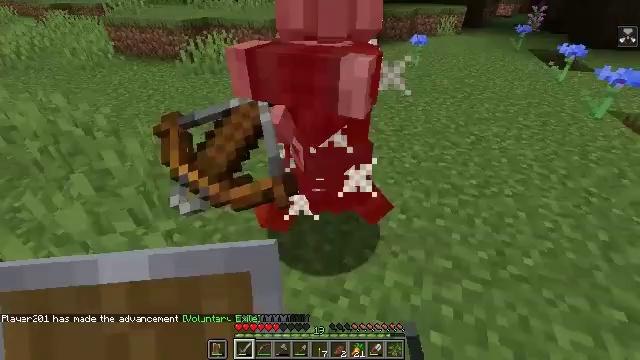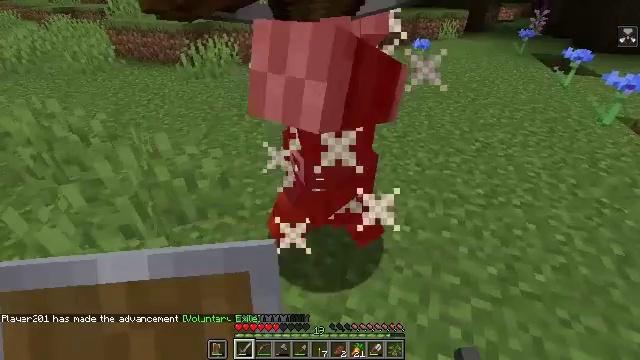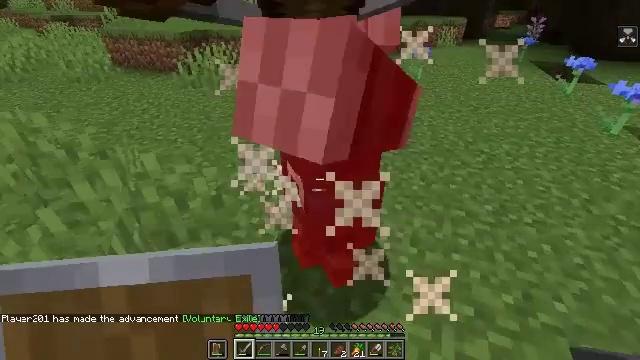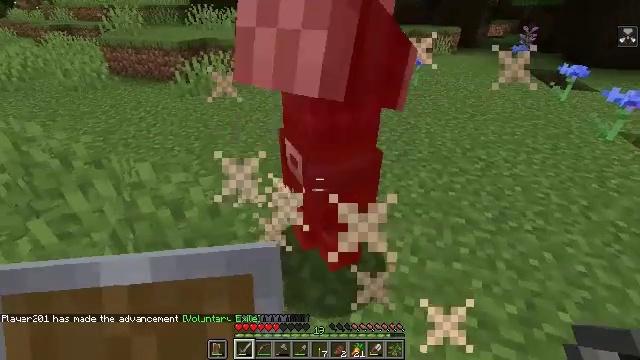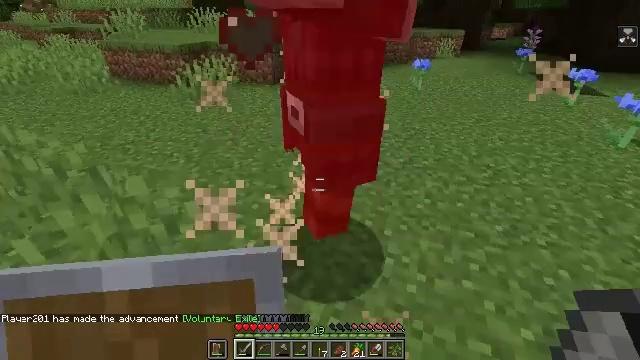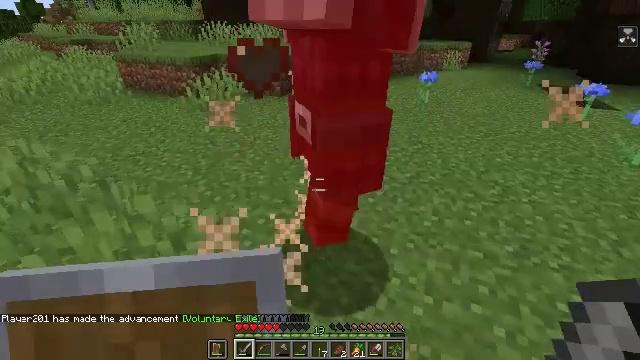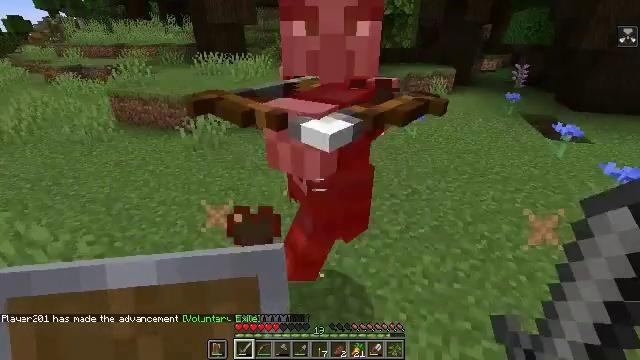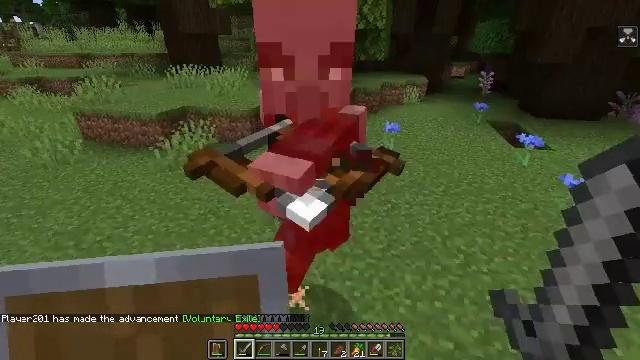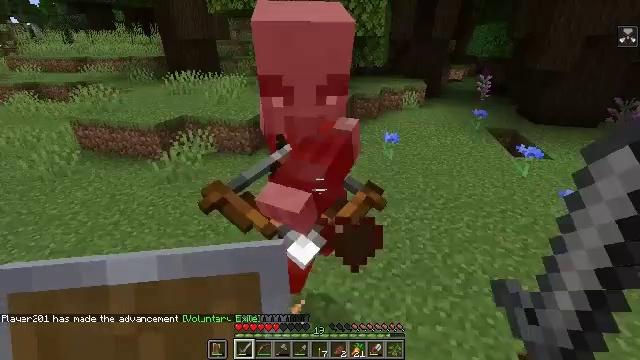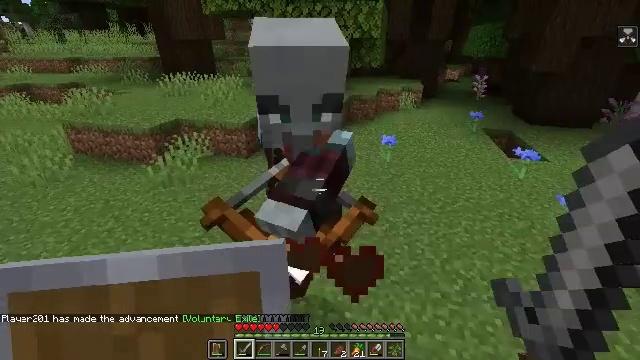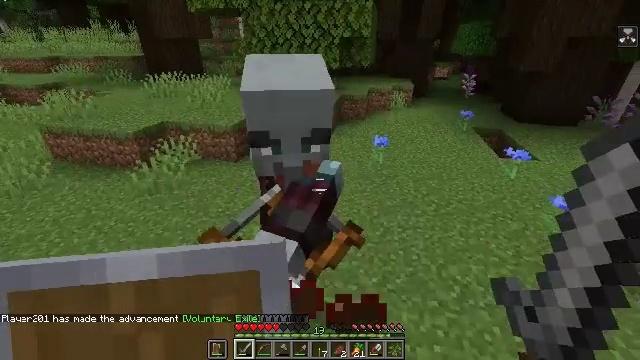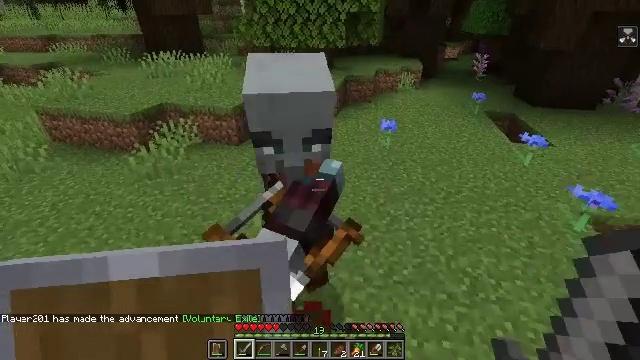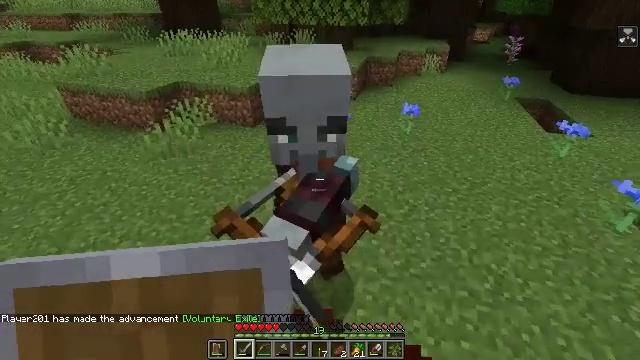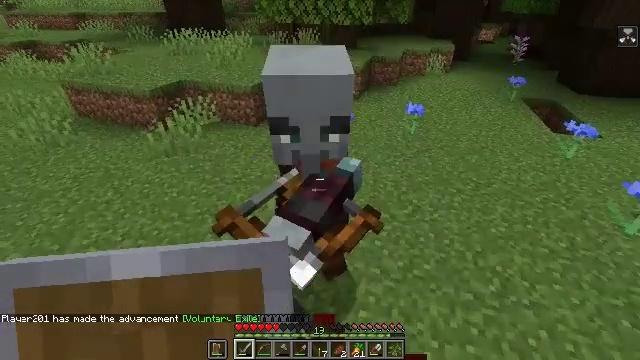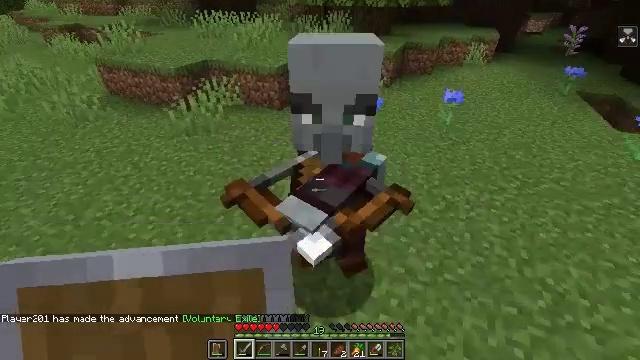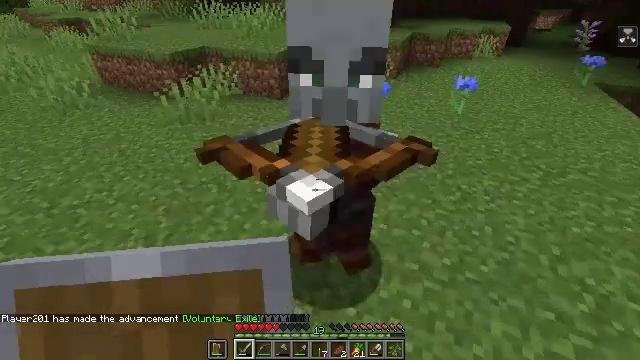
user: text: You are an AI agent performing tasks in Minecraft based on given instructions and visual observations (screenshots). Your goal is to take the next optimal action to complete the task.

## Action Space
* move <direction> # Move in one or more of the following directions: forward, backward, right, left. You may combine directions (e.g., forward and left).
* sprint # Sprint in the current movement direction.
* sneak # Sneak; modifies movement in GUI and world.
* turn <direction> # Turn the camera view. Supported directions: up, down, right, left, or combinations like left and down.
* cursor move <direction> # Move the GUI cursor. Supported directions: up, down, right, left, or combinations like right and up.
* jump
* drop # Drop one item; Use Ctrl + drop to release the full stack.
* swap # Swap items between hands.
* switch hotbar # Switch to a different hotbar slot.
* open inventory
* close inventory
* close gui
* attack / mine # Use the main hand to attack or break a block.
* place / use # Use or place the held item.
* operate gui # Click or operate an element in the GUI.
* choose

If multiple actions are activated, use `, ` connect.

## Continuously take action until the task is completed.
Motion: motion action
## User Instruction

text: Kill a pillager.
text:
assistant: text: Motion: attack / mine
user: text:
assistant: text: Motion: turn up, attack / mine
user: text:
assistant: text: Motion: turn up, attack / mine
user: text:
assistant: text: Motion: move forward, attack / mine
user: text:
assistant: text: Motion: move forward, turn left and up, jump
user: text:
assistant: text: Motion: move forward, turn right and up, jump
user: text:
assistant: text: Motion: move forward, turn right, jump
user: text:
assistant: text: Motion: move forward
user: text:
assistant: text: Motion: move forward
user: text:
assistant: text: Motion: move forward, turn right
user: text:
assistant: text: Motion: move forward, turn down, attack / mine
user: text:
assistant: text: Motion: move forward, turn left and down, attack / mine
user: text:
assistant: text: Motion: move forward, attack / mine
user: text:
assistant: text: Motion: move forward, turn left and down, attack / mine
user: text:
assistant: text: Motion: move forward, attack / mine
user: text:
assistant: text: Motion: move forward, turn right and up, attack / mine
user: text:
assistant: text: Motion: attack / mine